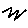
Label: zigzag